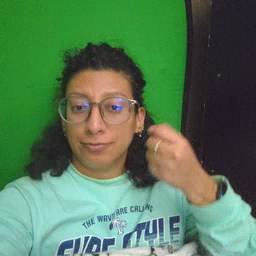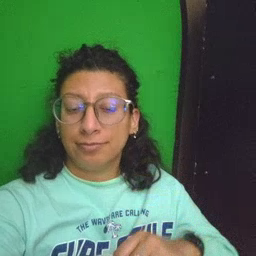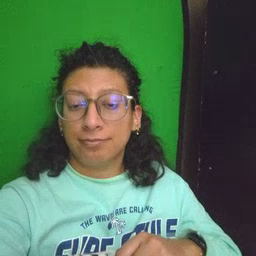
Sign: grandma